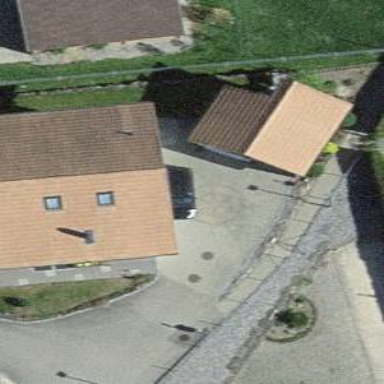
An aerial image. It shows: Residential building with gabled roof oriented across.